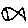
Label: fish